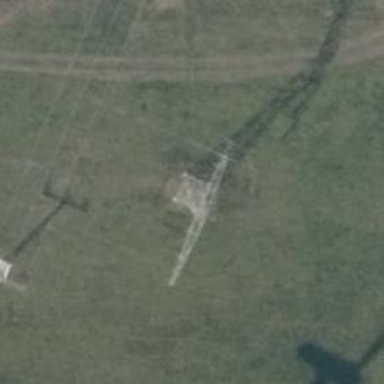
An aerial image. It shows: Lattice tower structure of straight power line.